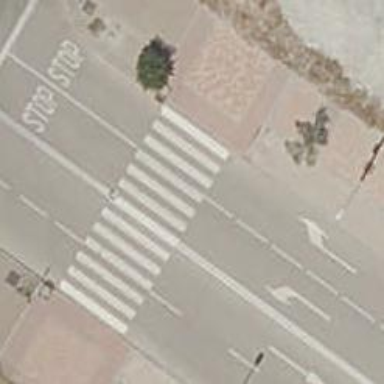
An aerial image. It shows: Zebra crossing on the road.